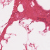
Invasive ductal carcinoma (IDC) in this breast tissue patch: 0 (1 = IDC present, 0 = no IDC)